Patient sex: M
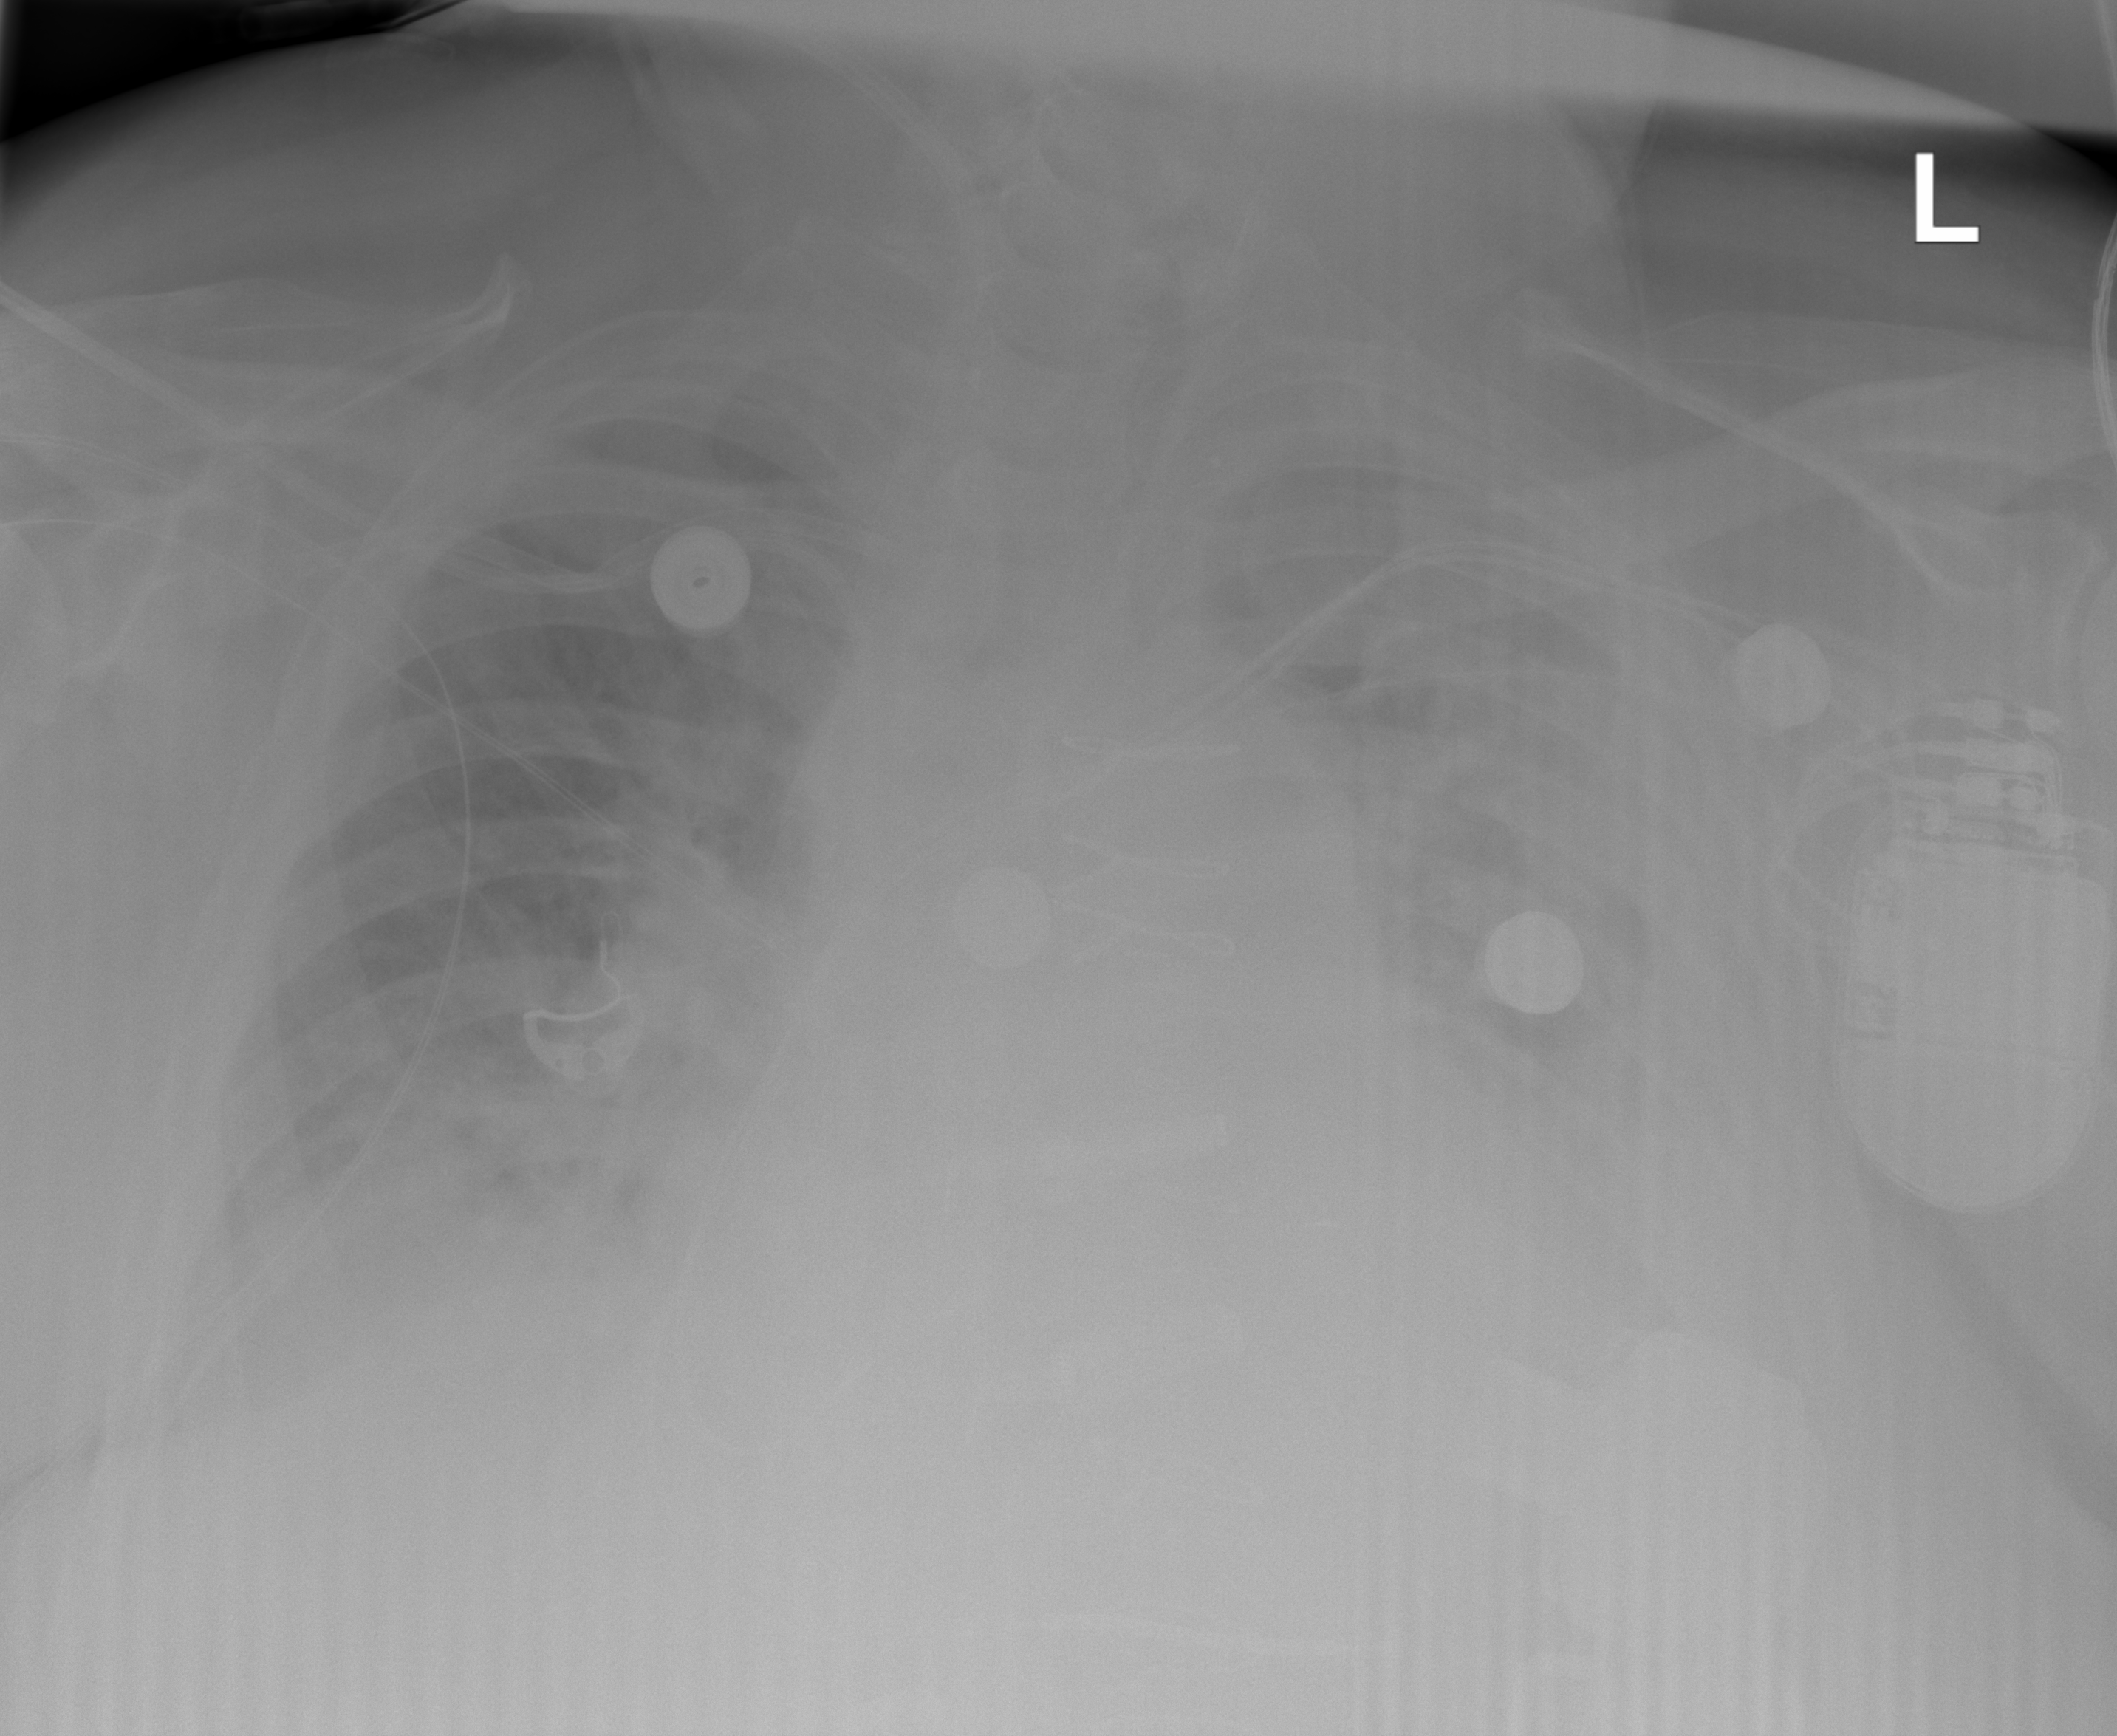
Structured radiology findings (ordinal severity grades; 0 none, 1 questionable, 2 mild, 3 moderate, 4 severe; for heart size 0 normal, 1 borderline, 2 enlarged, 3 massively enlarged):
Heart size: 3
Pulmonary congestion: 2
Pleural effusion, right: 2
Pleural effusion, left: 3
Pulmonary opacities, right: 2
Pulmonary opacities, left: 2
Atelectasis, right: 2
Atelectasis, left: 2